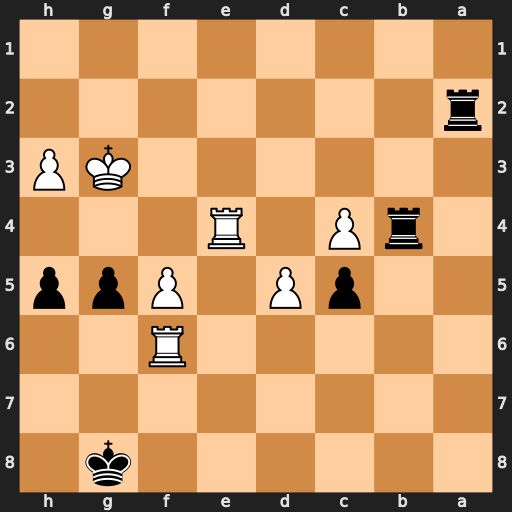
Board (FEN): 6k1/8/5R2/2pP1Ppp/1rP1R3/6KP/r7/8
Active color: b
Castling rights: -
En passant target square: -
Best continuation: Rb3+ Re3 Rxe3#